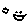
Label: smiley face